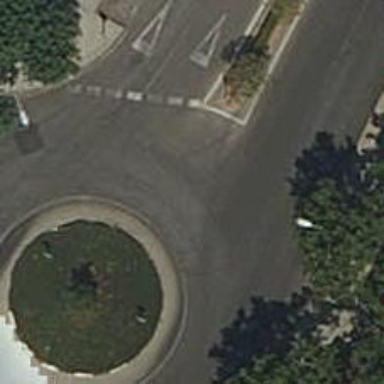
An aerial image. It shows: Roundabout on residential road.